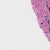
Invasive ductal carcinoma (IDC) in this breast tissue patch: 0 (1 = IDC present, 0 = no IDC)